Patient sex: M
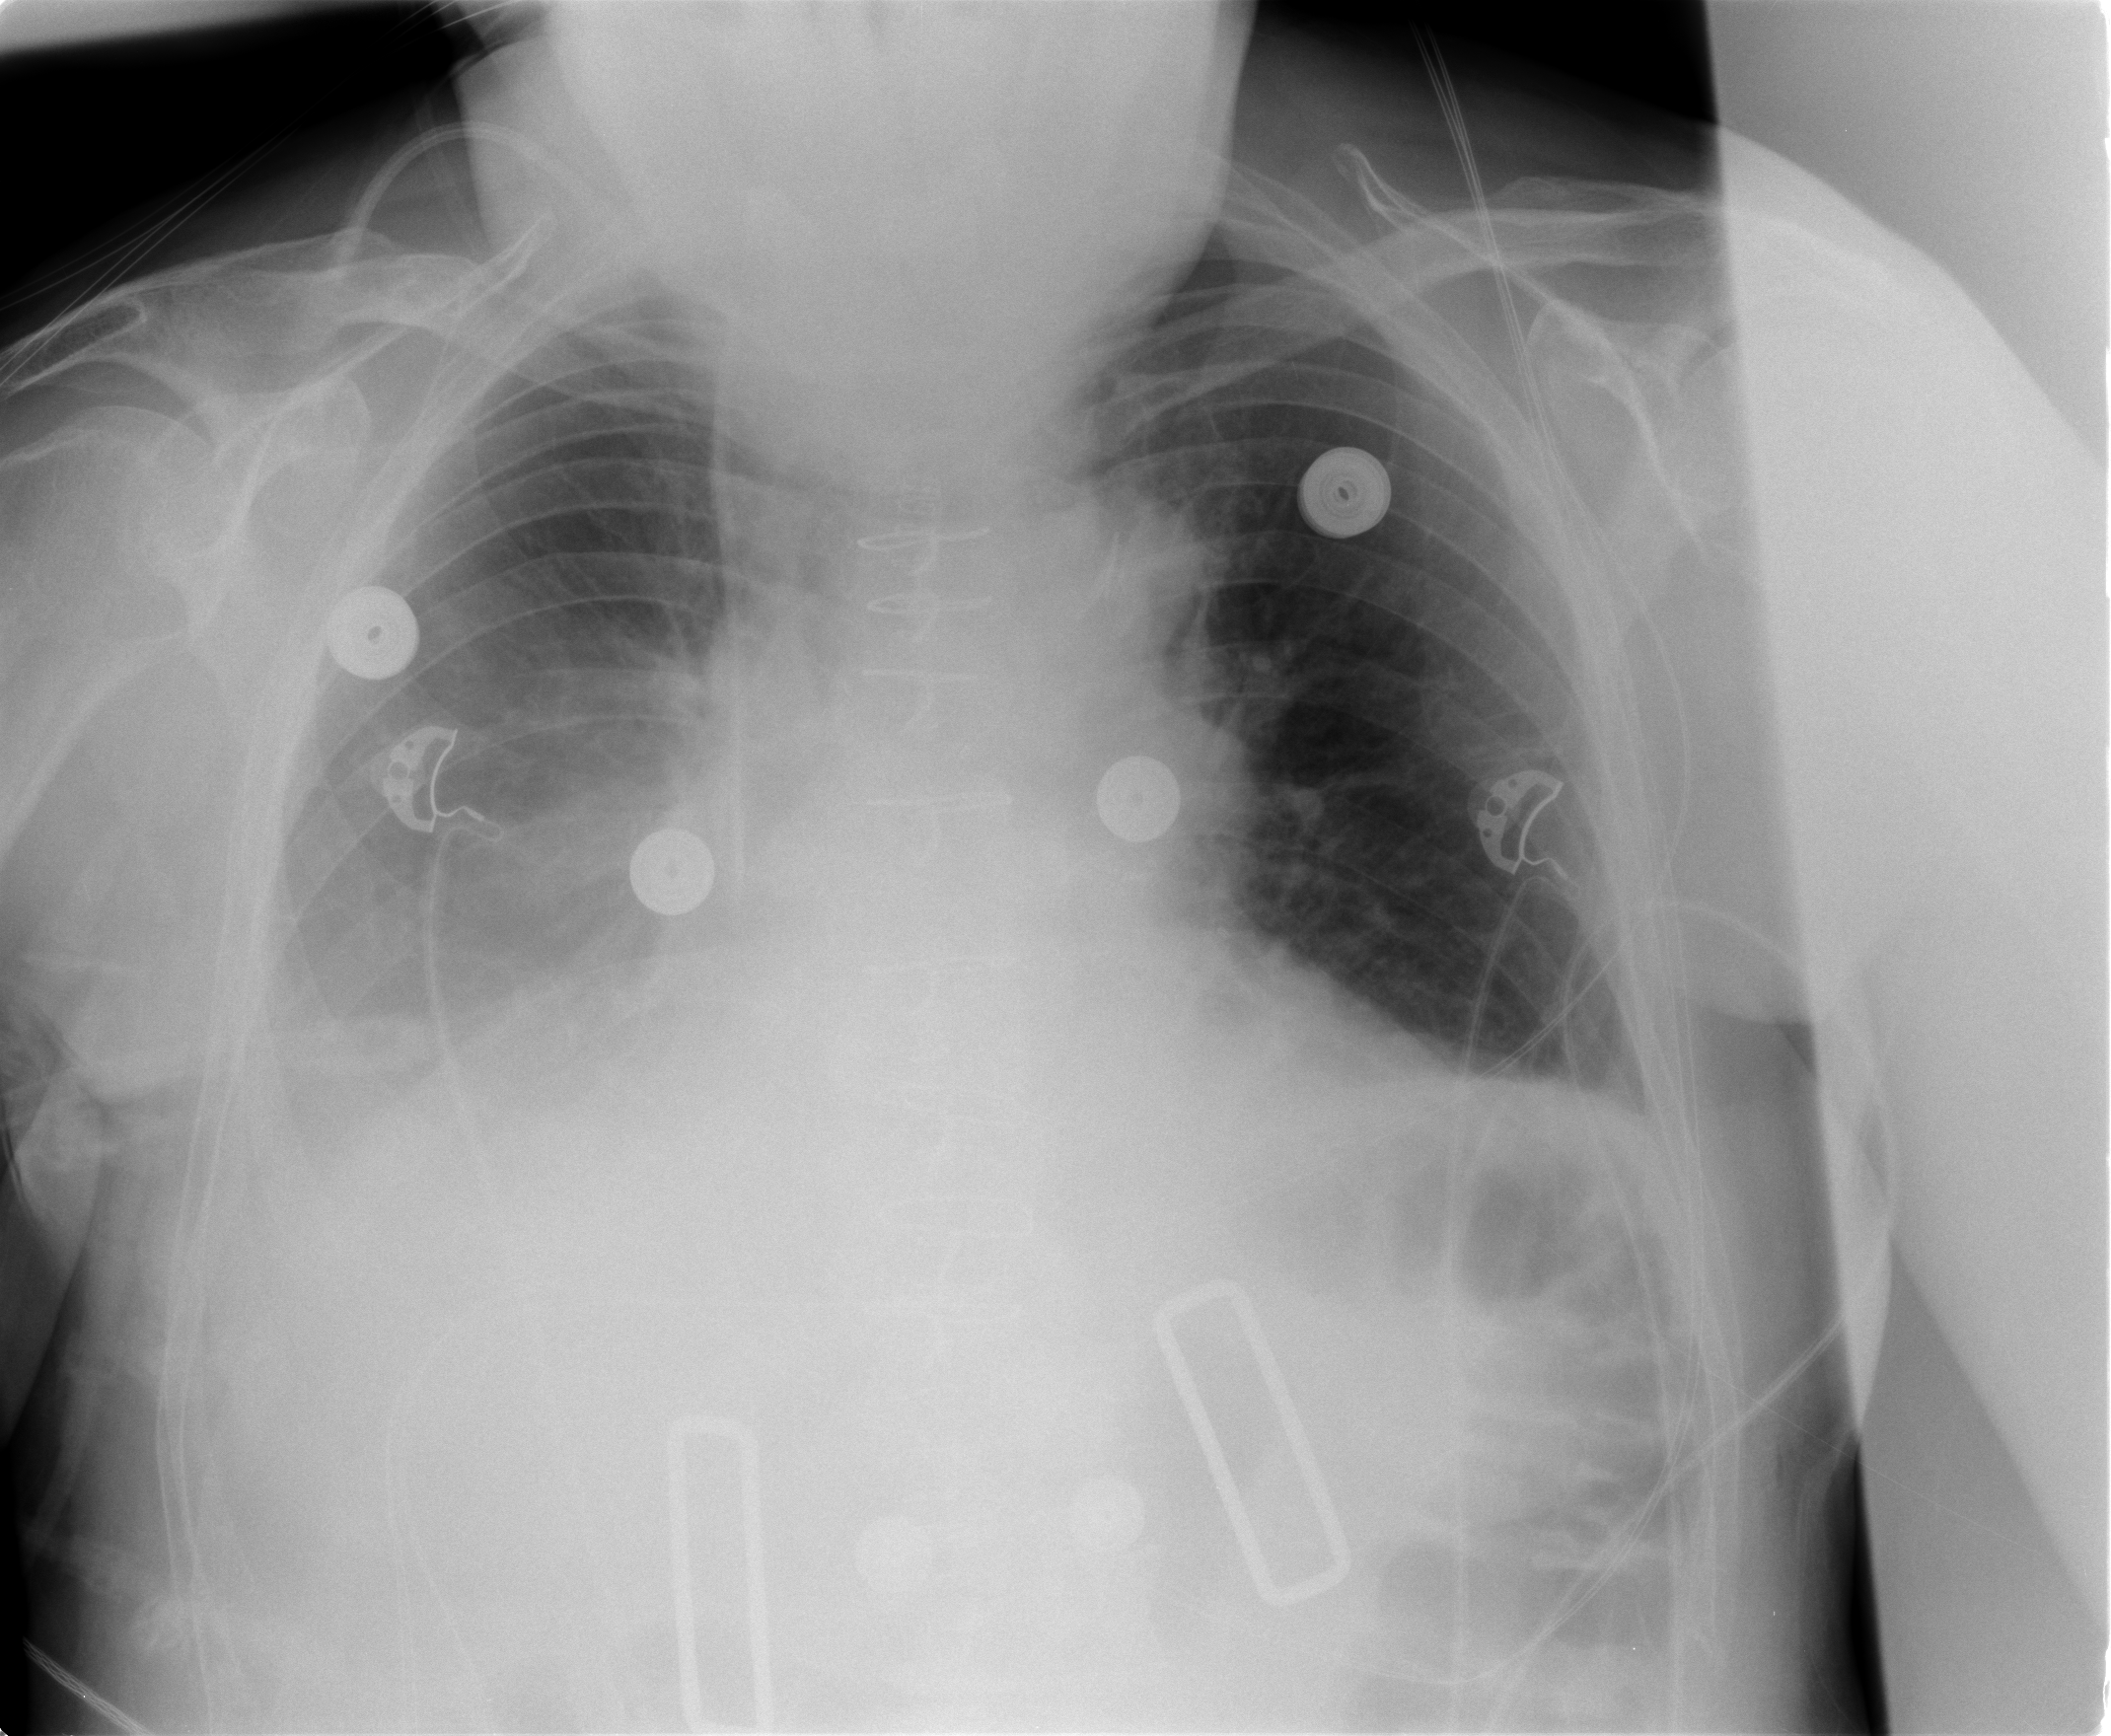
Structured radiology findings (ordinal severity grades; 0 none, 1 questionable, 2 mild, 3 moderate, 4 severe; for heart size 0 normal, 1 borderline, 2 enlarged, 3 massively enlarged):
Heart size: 0
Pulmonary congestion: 3
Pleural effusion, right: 2
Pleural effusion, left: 0
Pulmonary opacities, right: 0
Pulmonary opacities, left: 0
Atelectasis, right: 3
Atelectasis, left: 0